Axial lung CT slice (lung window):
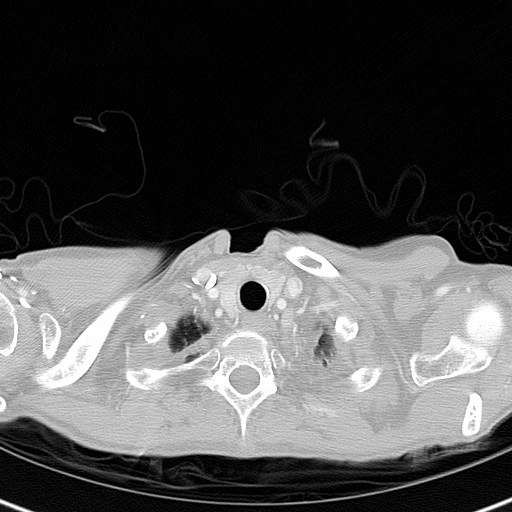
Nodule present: no